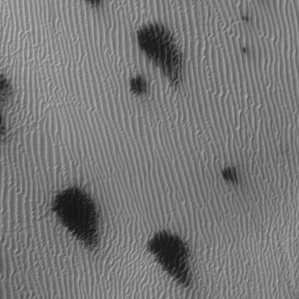
Label: frost